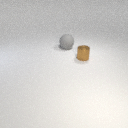
small brown metal cylinder to the right of large gray rubber sphere